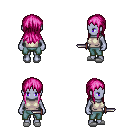
a pixel art fantasy rpg character, female body template, dark elf, purple skin, white sleeveless shirt, teal pants, pink unkempt hairstyle, white slippers, dagger, four views (front, back, left, right), 2x2 character sprite sheet, small pixel art, hard edges, no anti-aliasing